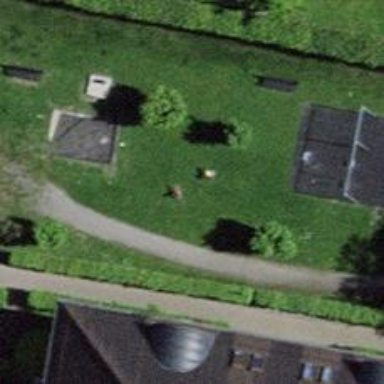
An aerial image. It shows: Playground area for leisure land.